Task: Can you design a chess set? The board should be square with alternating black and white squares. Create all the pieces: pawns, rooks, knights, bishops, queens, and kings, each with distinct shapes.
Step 3814:
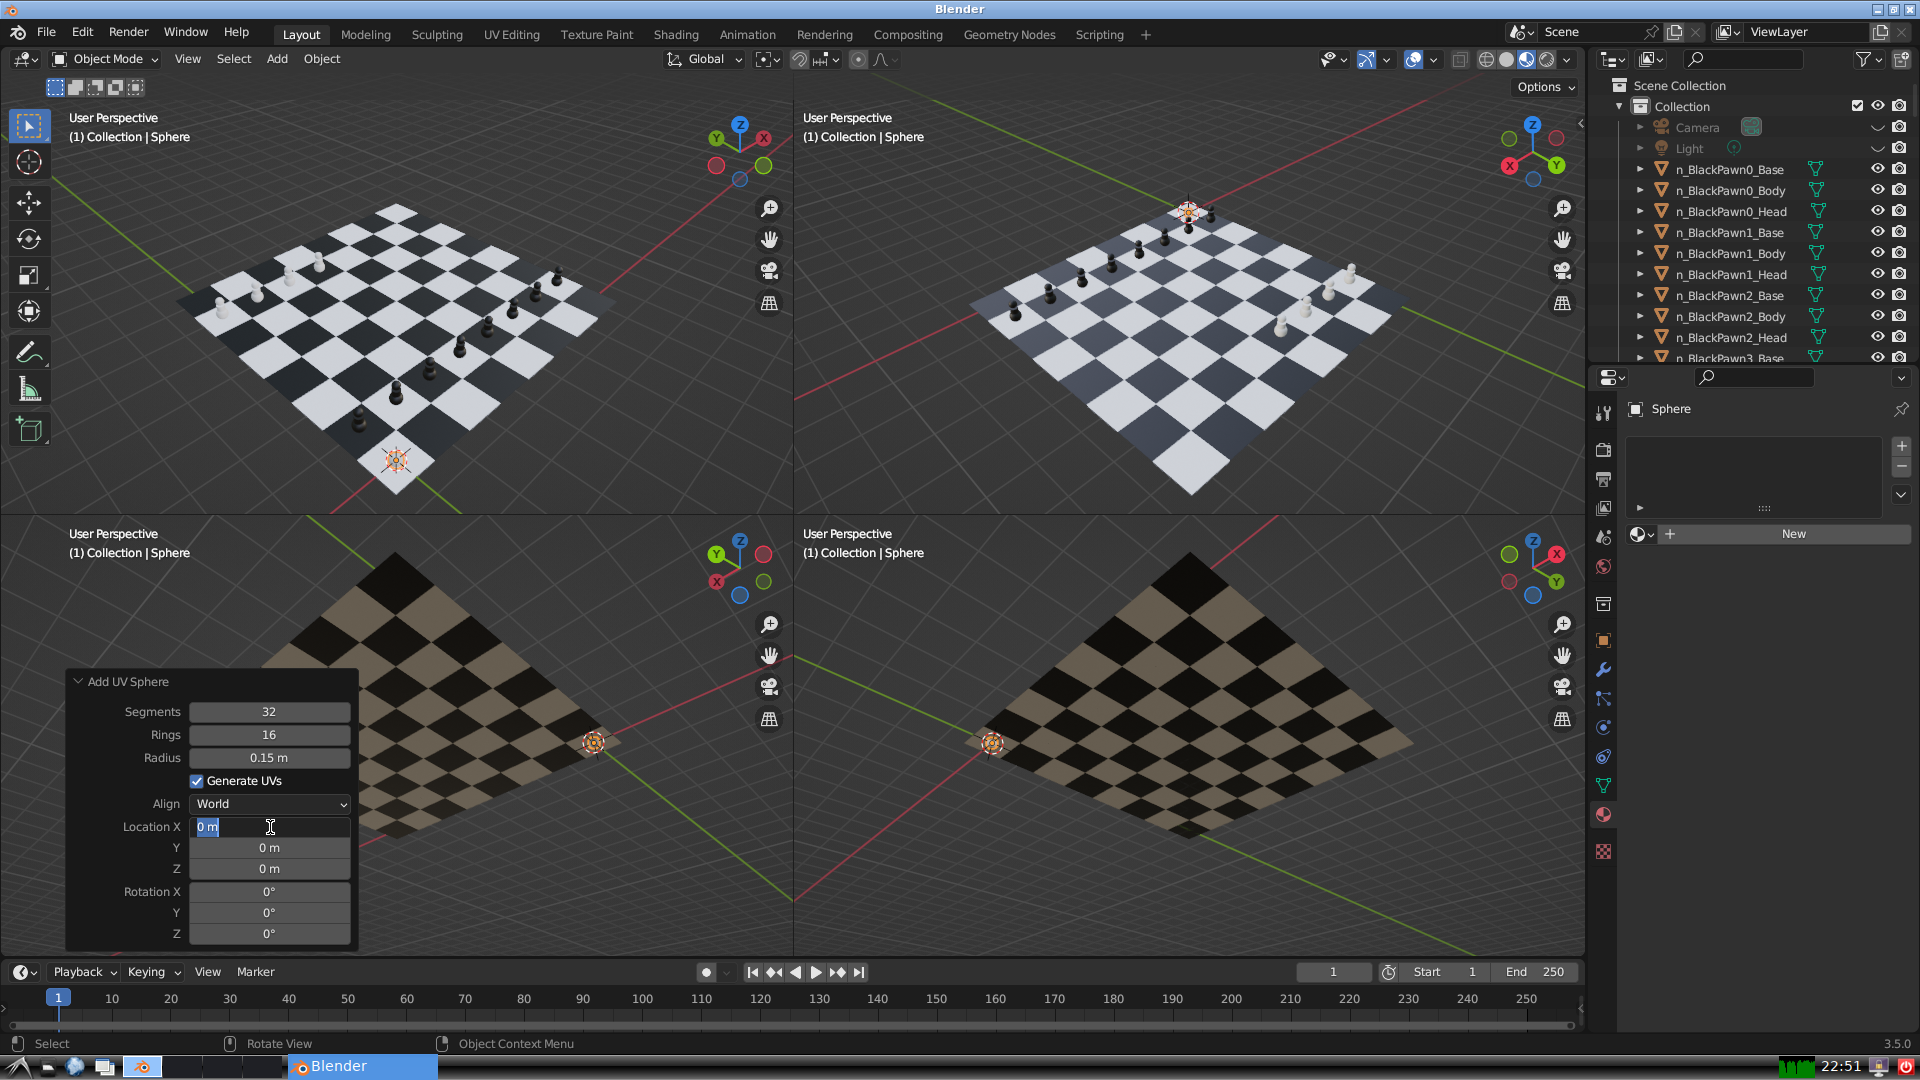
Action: input_text: 4.0